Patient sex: M
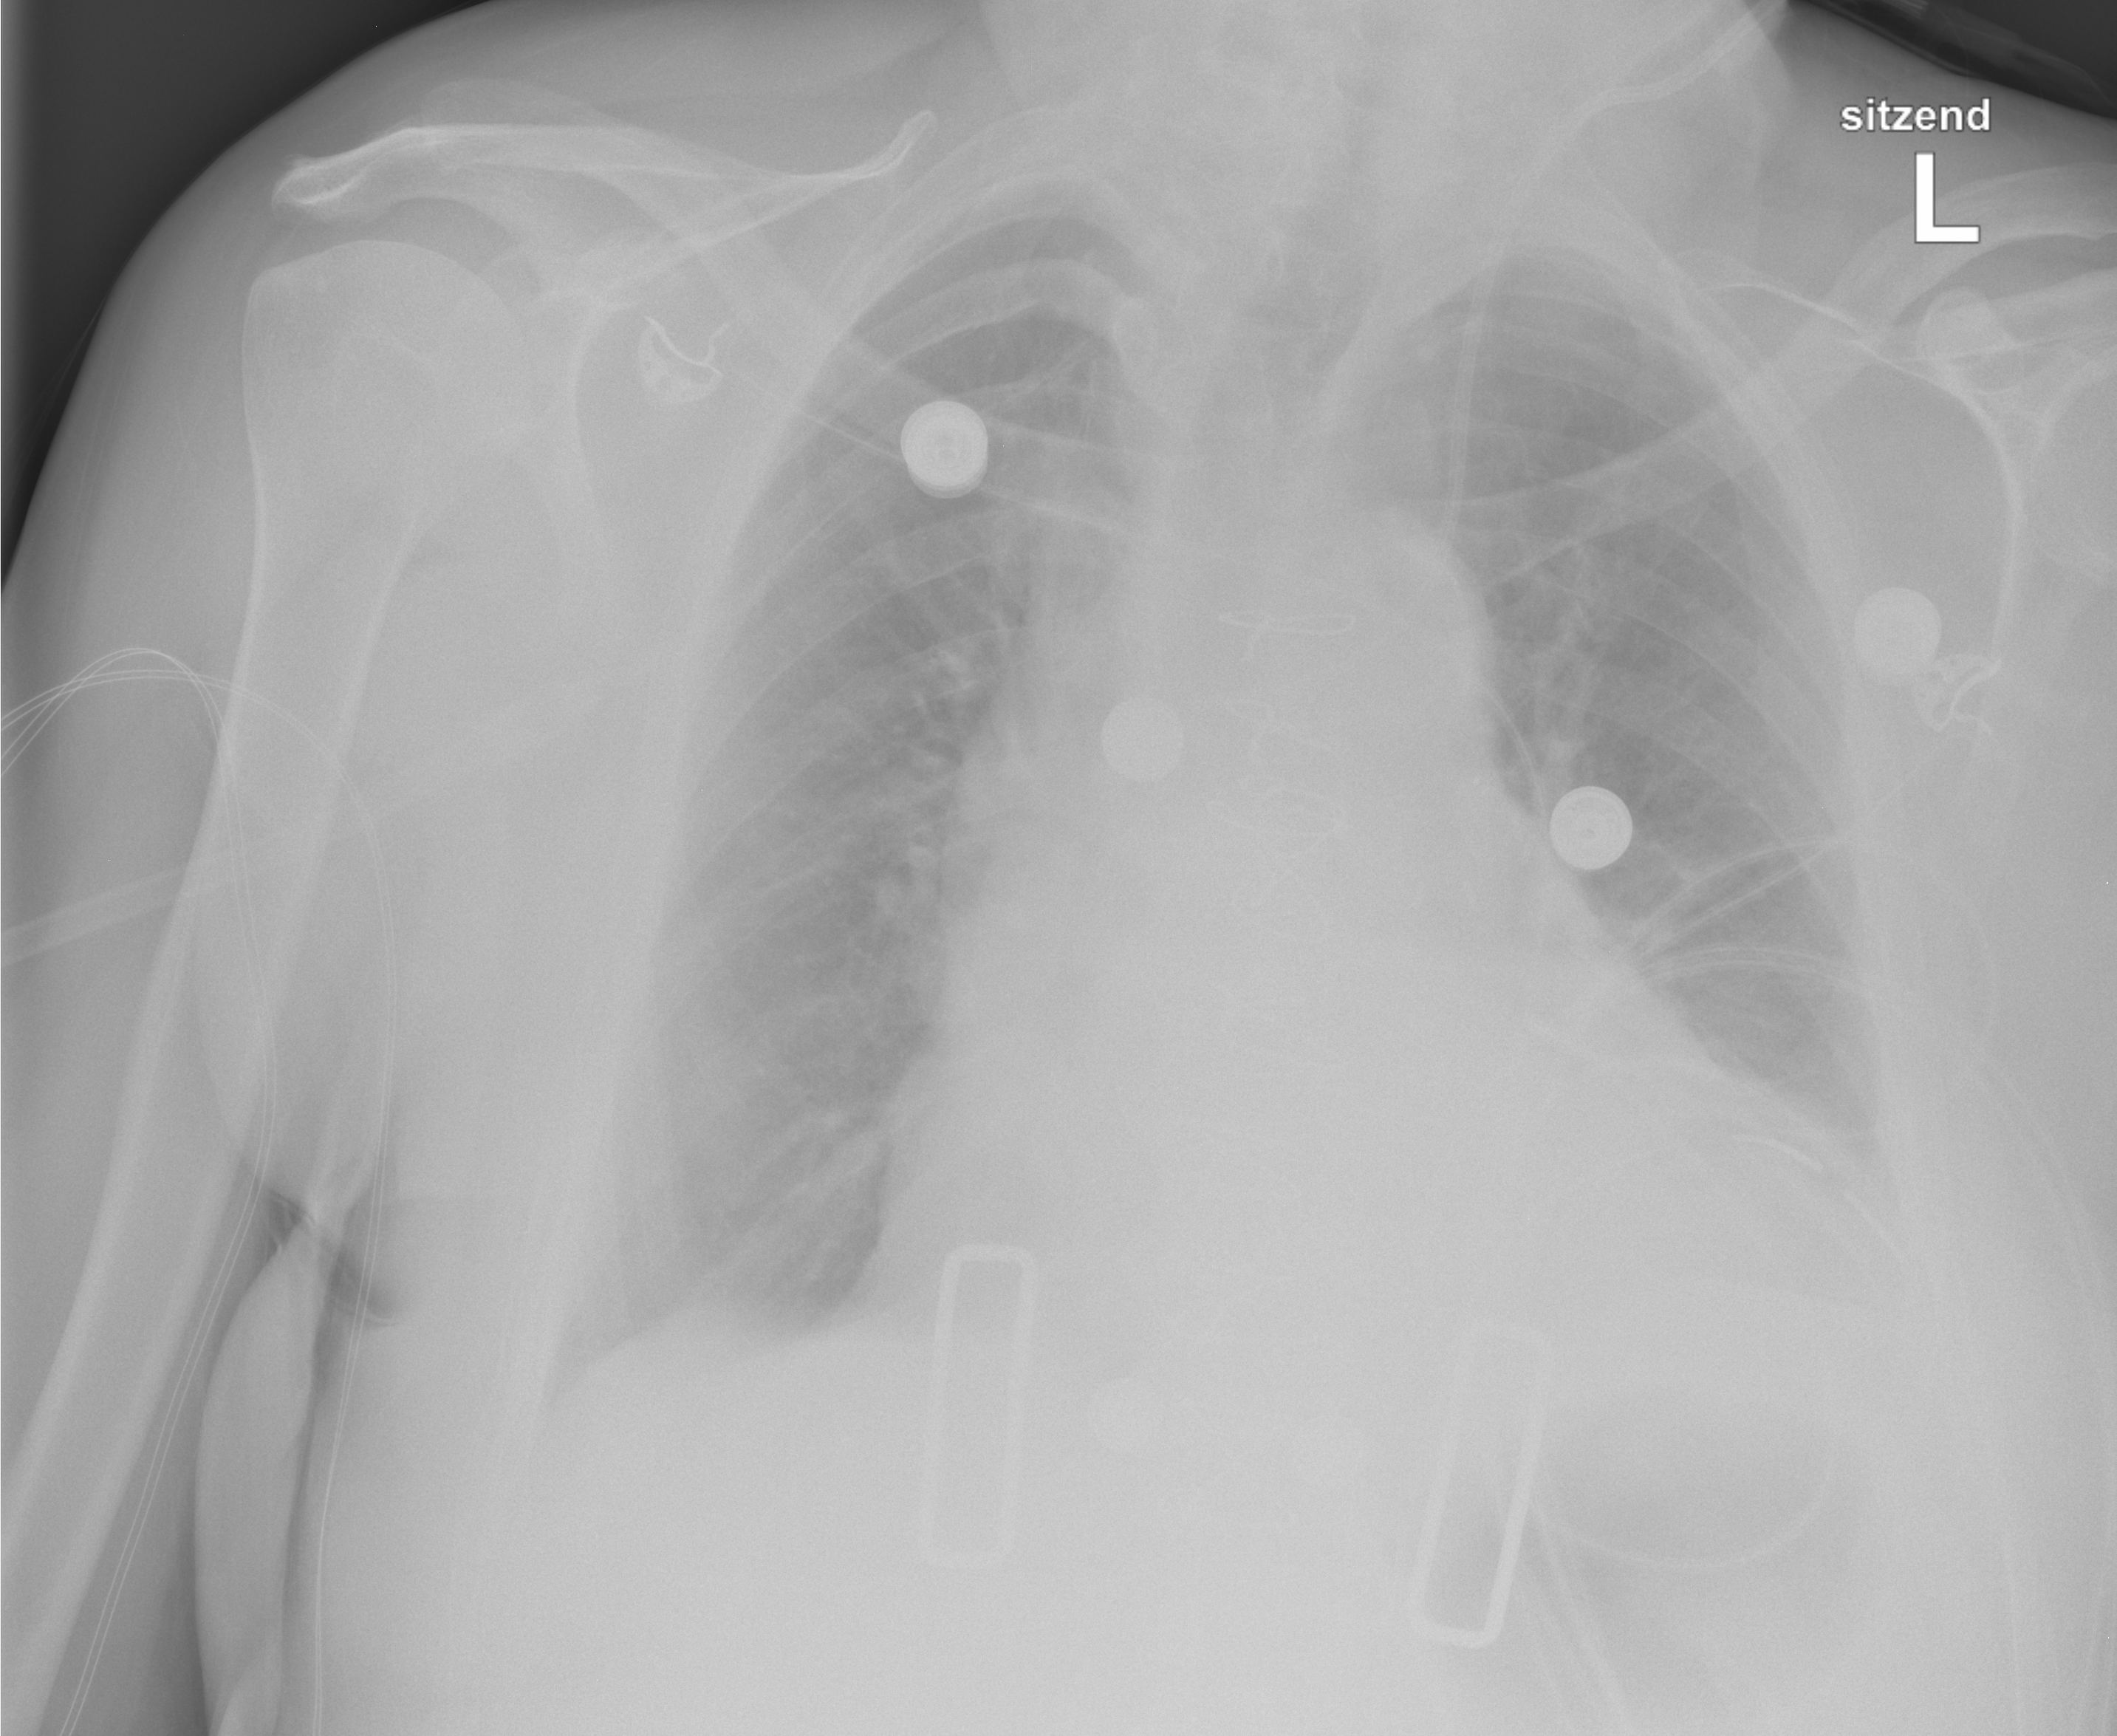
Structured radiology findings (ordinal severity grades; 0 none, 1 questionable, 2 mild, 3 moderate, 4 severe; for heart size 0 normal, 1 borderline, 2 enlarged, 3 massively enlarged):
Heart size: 2
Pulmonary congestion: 0
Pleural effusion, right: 0
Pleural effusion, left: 0
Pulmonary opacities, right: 0
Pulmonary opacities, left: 0
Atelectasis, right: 0
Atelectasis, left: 2